Milling tool wear sample.
Tool blade image: 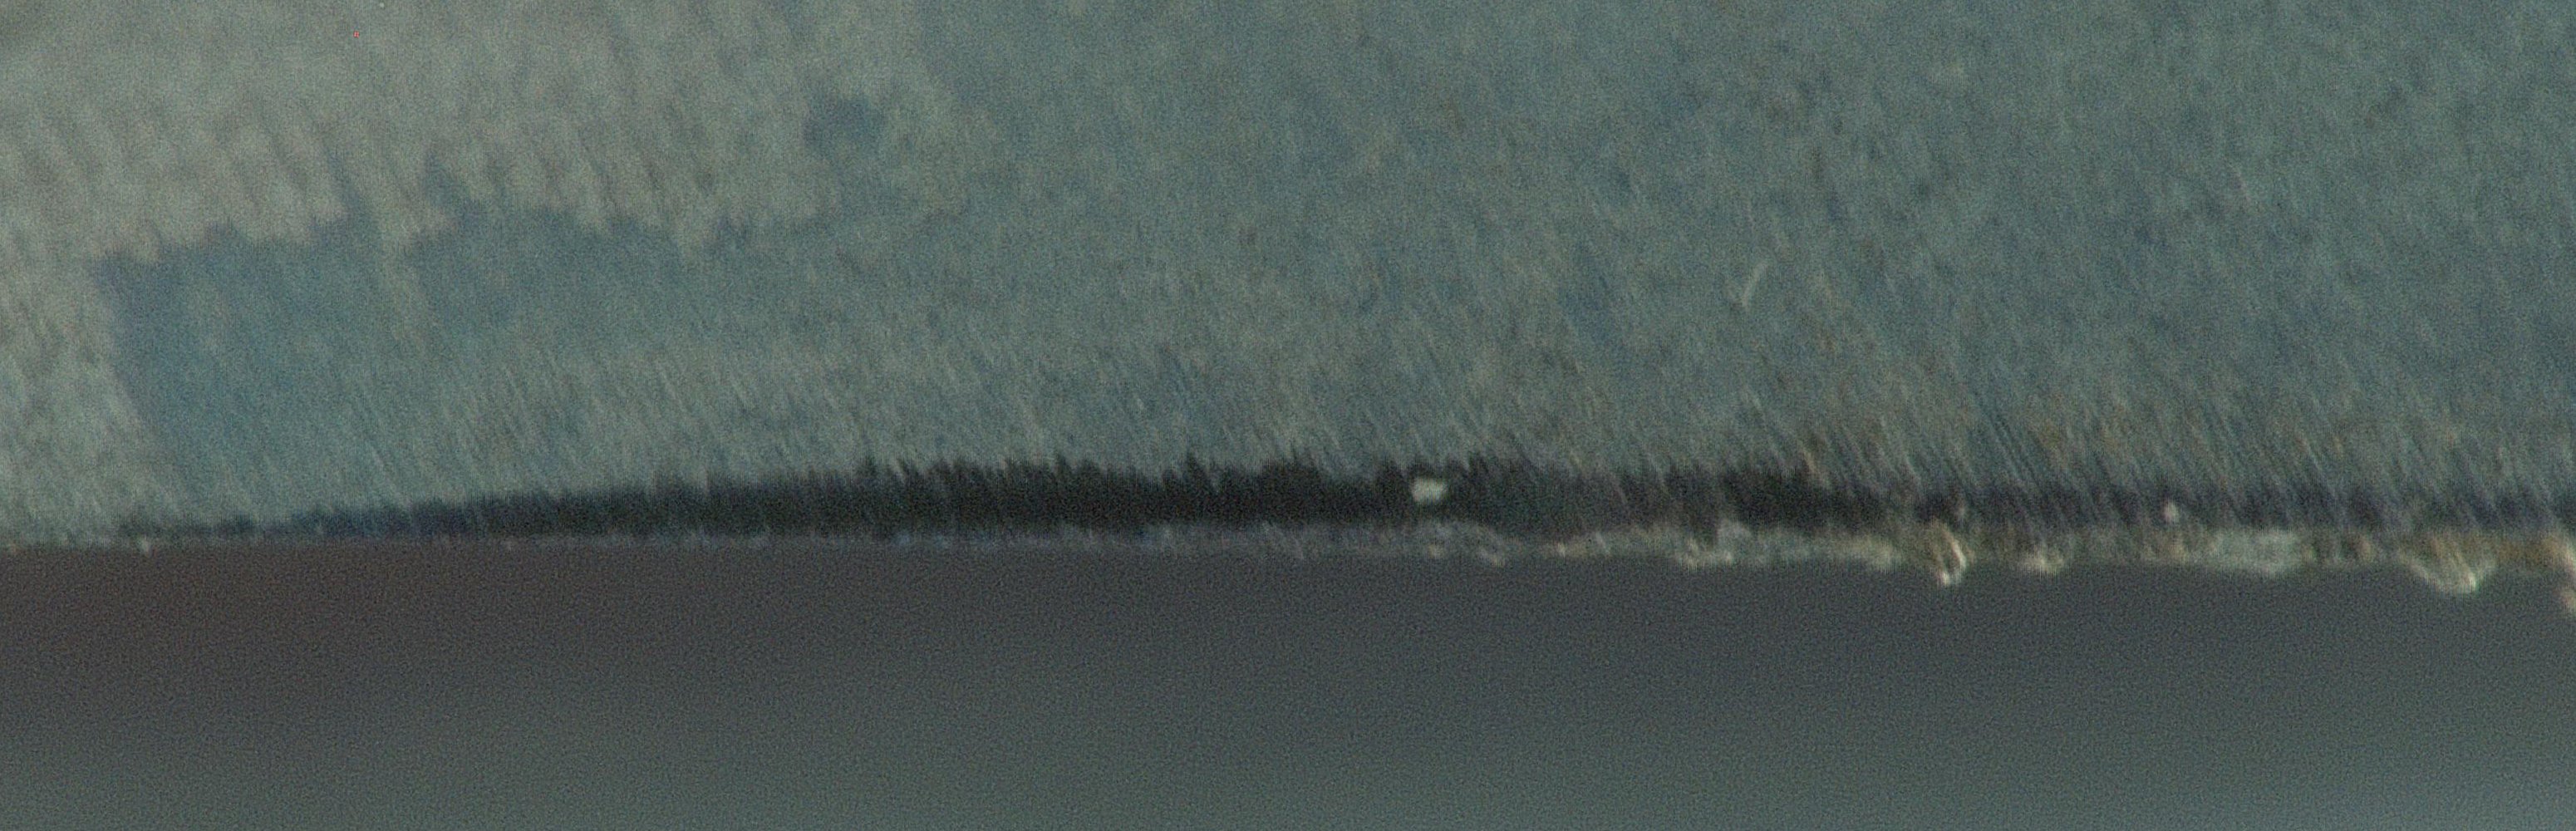
Chip image: 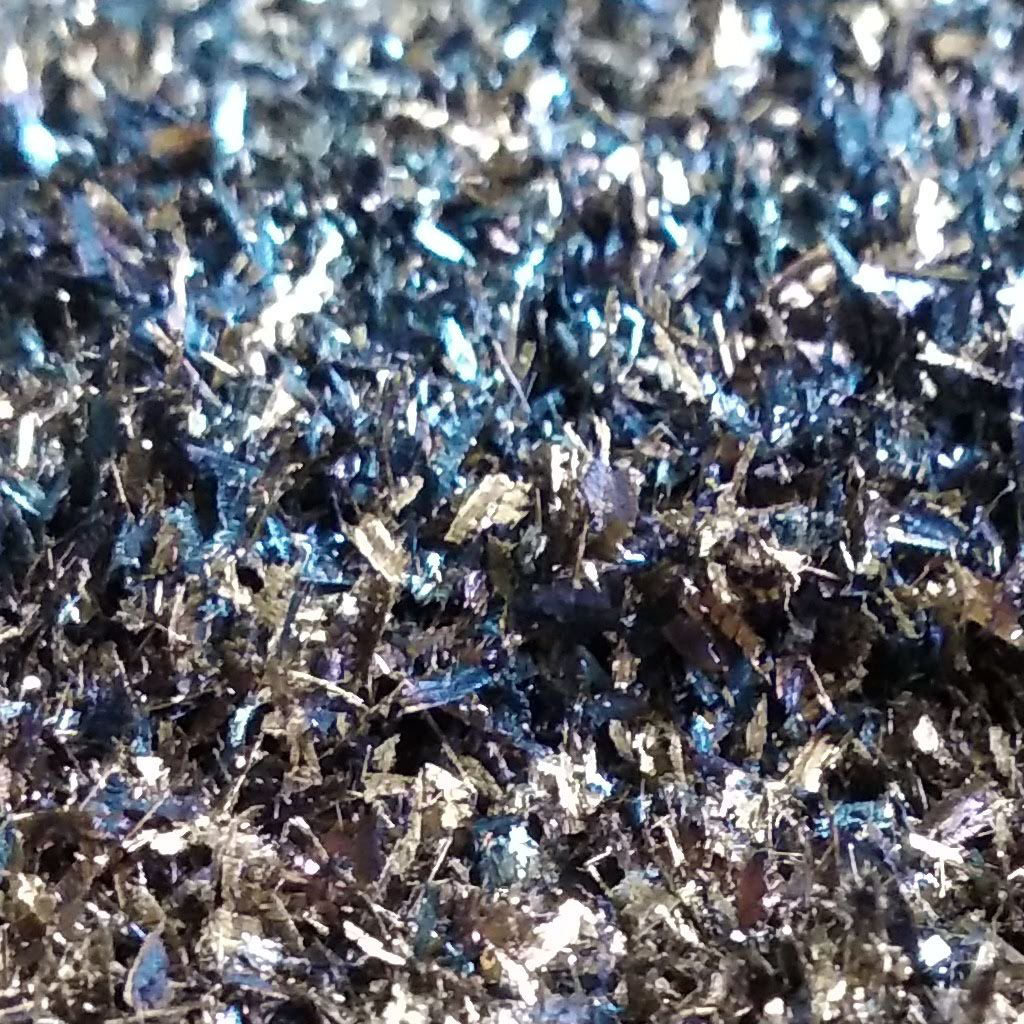
Workpiece image: 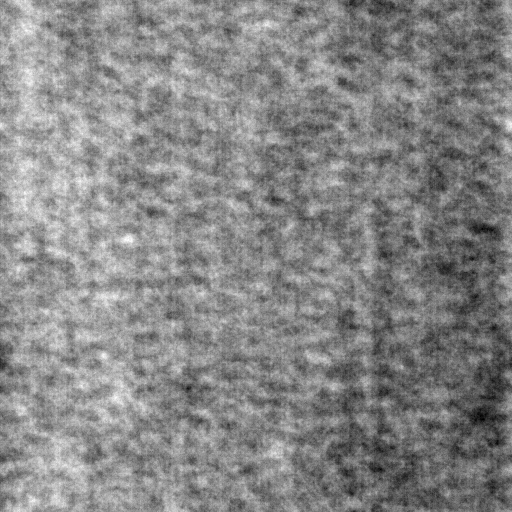
Tool wear state: used
Gaps: 6.68
Flank wear: 91.91
Overhang: 37.24
Force-signal Mel-spectrograms (X, Y, Z axes): 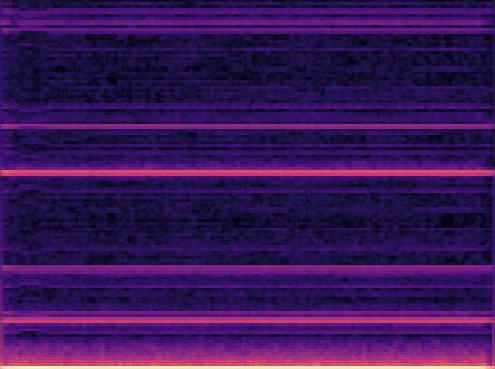 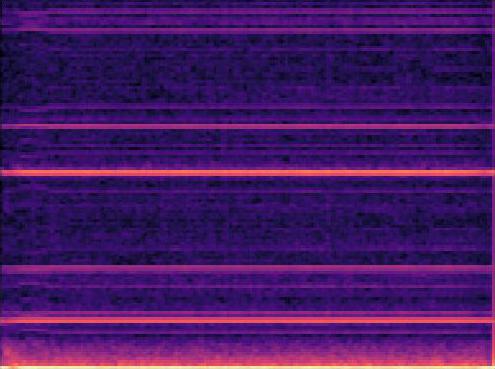 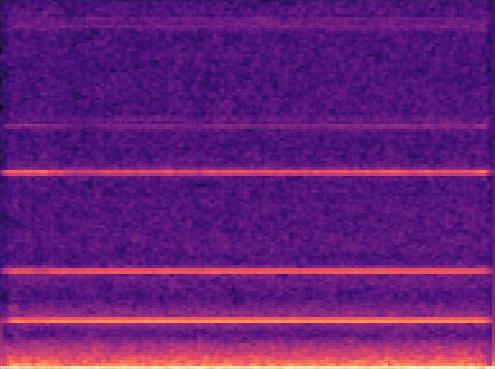
Force-signal scalograms (X, Y, Z axes): 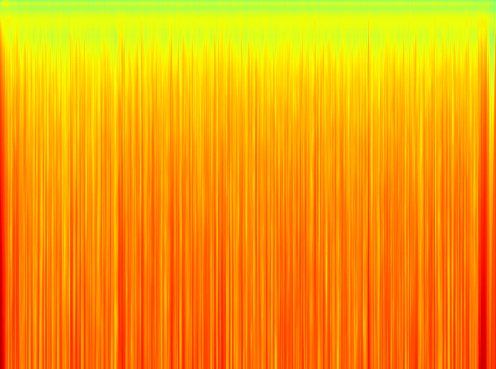 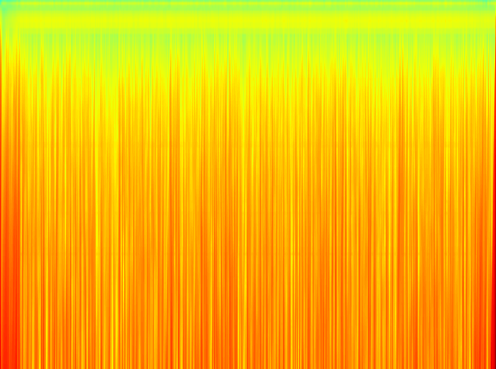 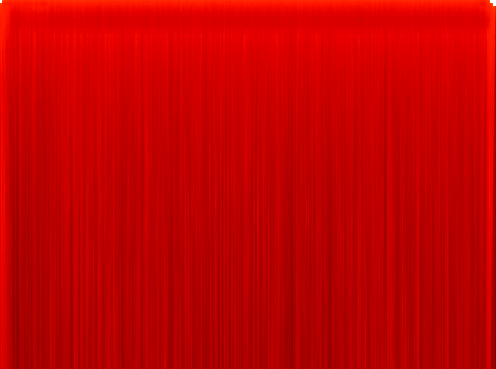
Force phase: steady_state_stabilization_wear